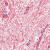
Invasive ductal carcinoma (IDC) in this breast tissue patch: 0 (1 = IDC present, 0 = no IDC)